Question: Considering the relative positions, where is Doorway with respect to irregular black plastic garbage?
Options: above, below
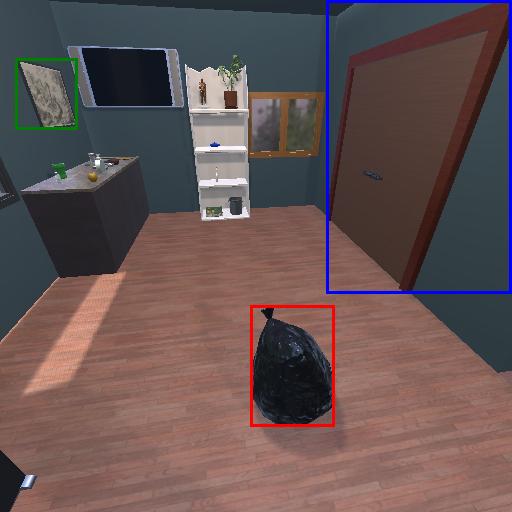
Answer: above